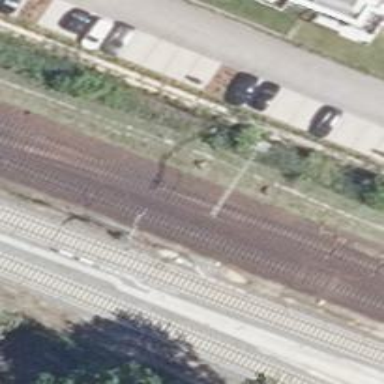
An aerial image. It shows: Railway track with contact lines for electrification.